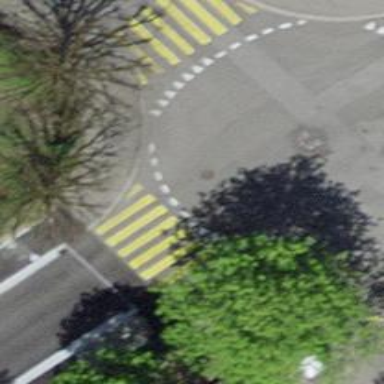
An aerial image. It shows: Marked crossing on the road.